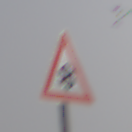
Verkehrszeichen: SchneeOderEisglaette
Umgebung: Outdoor, Nature
Tageszeit: MorningAfternoon
Wetter: PartlyCloudy
Licht: Natural
Jahreszeit: NotSpecified
Kontrast: MediumContrast